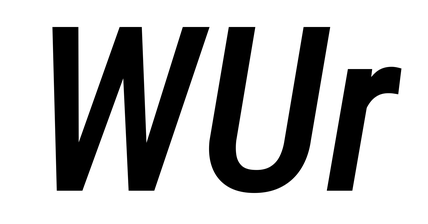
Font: Roboto-Italic_Condensed_Medium_Italic